Question: When we use border it apply outside of element. If I create div of 100px width and add 10px border than its overall with will be 120px and that's why layout will be not good since this extra unwanted width due to width cause problem in float and fluid layout

to solve this problem If I want to create 100px div with 10px border I create div of 80px and than 10px border so its total width will be 100 however its not I want since if I just want to change size in border or div I need to change both
it there any way I can create div 100 px and apply 10px border and overall width will be 100px ?
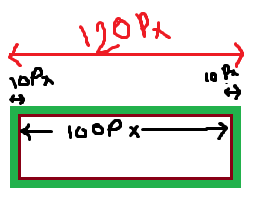
Answer: This is classically solved this way with a CSS2 / IE5,5/6 compat solution by putting two divs inside each other:
'''
<div class="size">
<div class="border">
Give me some border ;)
</div>
</div>
'''
In the CSS you make use of the -div to set the size and the -div to set the border:
'''
.size {width:200px; height:200px;}
.border {border:10px solid blue;}
'''
So even if you only know the standard box-model you can solve this.

See <URL> for an online demo of this.
In some really old browsers you sometimes even need to set a zero-width border to the outer element to have this working. Just noting if you look for some backwards compatible solution.